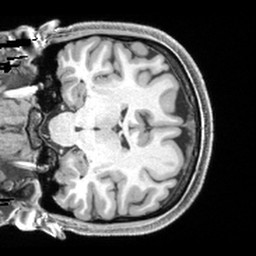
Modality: T1w
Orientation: coronal